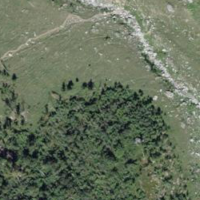
EUNIS habitat code: 31
Species observed at this site:
Euphorbia cyparissias